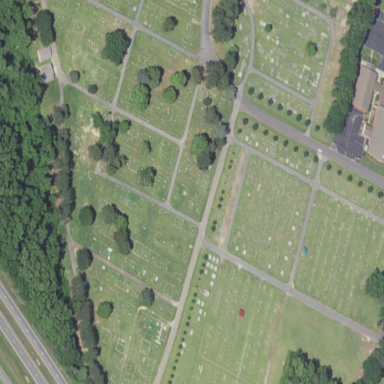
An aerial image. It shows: Cemetery.